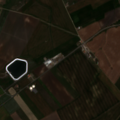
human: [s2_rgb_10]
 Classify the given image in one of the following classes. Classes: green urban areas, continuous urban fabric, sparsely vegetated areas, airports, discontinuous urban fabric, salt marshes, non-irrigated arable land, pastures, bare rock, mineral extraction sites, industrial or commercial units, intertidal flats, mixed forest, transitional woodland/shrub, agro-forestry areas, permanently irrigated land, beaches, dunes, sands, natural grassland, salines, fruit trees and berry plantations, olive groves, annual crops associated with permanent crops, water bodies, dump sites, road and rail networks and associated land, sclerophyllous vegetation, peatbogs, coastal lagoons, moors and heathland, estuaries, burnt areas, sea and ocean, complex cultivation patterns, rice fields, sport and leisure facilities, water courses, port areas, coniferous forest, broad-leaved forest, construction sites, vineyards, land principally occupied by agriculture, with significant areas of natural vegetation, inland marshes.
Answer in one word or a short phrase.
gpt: continuous urban fabric